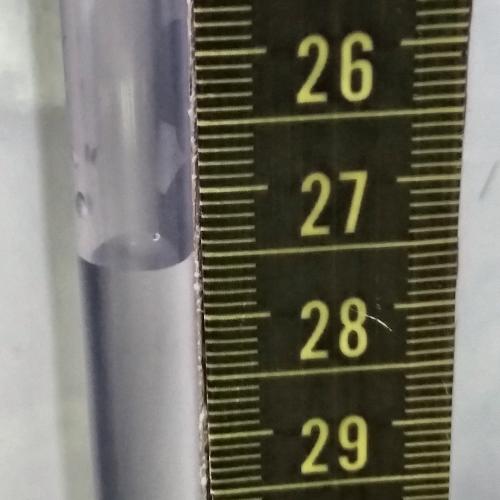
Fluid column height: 27.5 cm